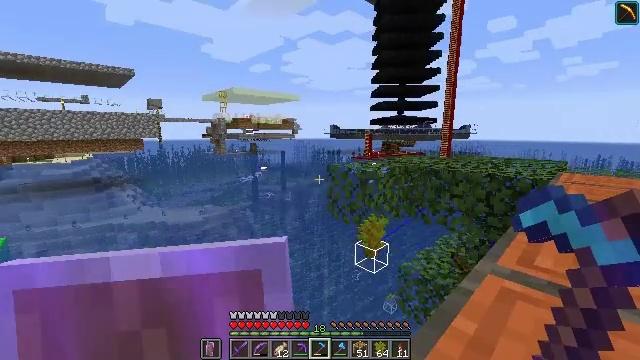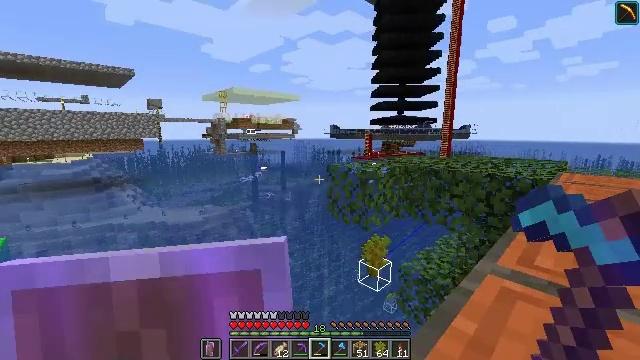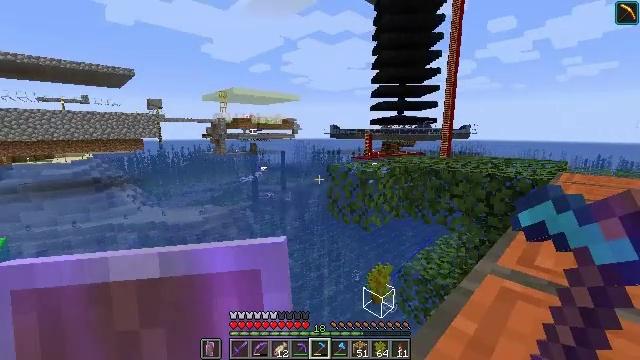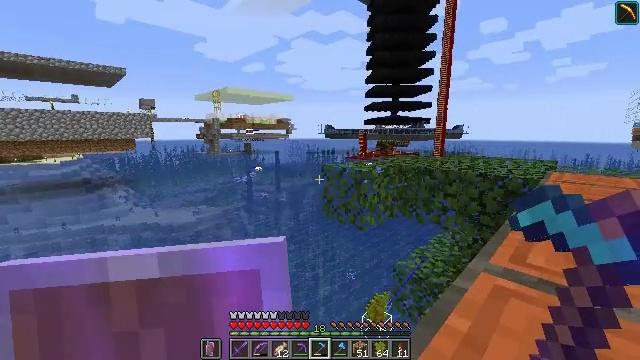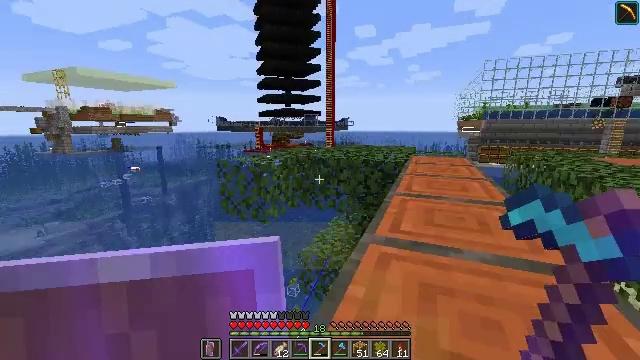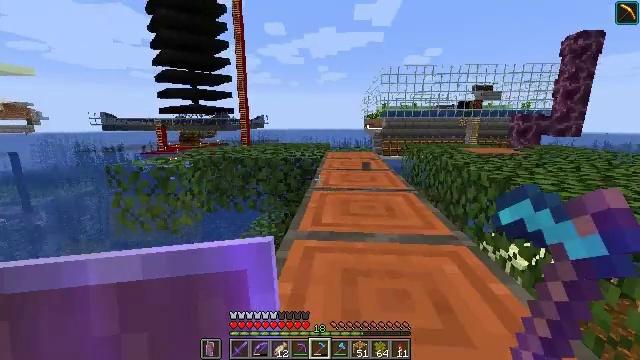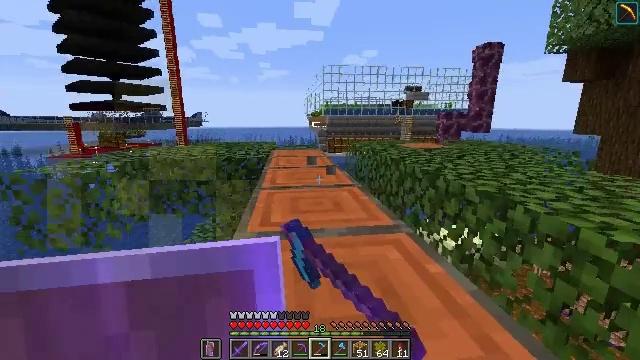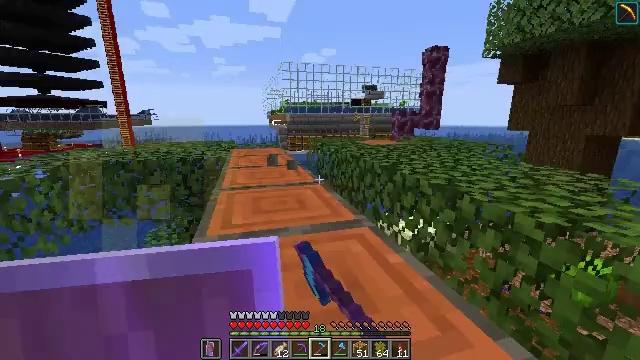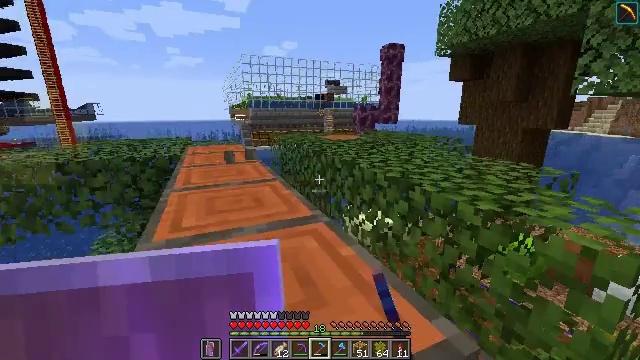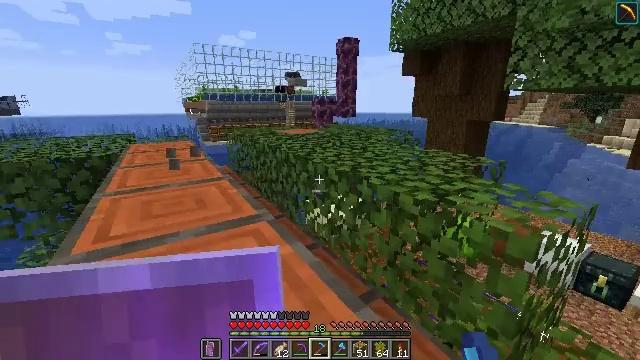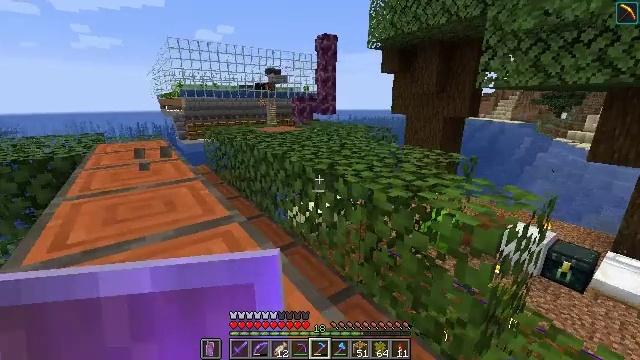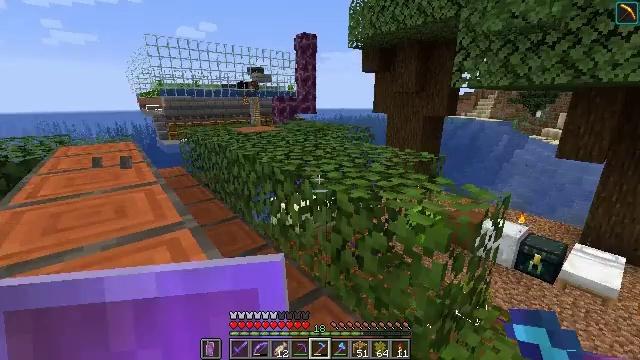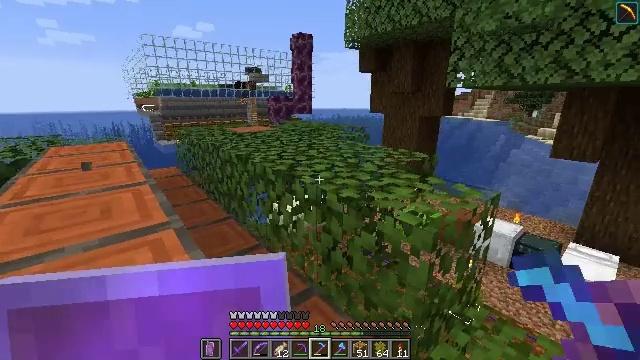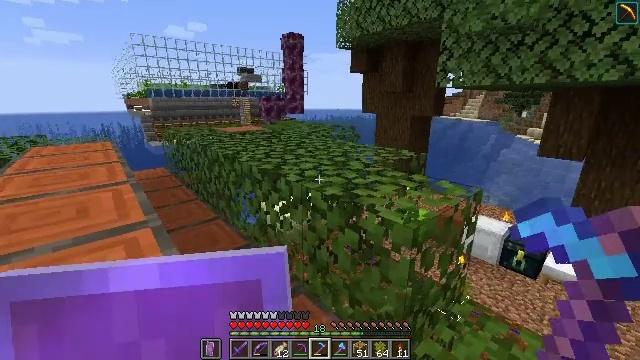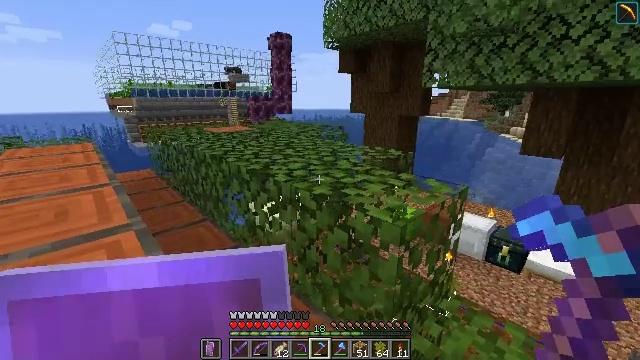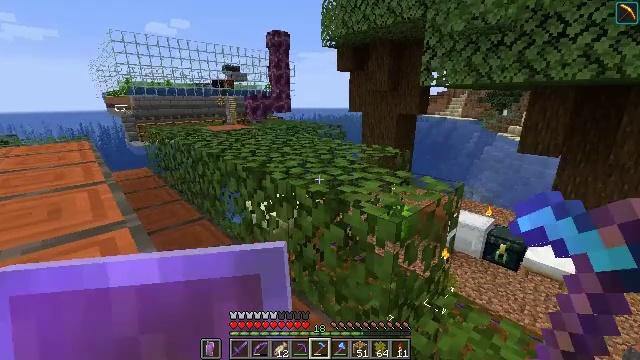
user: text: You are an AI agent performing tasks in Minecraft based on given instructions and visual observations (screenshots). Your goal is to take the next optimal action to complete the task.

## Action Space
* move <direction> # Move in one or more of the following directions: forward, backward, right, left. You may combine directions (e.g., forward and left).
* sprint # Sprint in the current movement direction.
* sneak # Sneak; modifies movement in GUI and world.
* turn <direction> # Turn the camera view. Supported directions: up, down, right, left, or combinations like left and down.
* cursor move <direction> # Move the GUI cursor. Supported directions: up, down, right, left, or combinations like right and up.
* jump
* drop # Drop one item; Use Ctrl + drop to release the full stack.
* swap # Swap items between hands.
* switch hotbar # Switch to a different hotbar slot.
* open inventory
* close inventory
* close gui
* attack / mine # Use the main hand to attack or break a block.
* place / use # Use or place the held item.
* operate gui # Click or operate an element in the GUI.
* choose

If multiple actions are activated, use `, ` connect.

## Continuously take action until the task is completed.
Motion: motion action
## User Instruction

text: Harvest acacia leaves with your hand or a tool.
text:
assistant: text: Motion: attack / mine
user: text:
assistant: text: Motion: attack / mine
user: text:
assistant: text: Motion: turn right, attack / mine
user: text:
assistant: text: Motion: turn right and down, attack / mine
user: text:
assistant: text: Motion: turn right, attack / mine
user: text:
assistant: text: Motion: turn right, attack / mine
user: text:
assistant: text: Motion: turn right, attack / mine
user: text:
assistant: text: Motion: move right, turn right and down
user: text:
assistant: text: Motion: move right, turn right and down
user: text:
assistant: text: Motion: move right, turn right
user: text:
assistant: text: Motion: turn right
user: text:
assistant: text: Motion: no_op
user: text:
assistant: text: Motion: turn right
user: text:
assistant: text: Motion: turn right
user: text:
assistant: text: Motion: no_op
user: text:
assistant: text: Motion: no_op
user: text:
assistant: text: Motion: no_op
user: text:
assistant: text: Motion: no_op
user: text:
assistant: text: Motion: attack / mine
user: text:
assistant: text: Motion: turn left and up, attack / mine
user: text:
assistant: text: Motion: turn left and up, attack / mine
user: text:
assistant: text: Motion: move forward, turn left and up, attack / mine
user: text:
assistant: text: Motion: move forward, turn left, attack / mine
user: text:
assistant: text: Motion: move forward, attack / mine
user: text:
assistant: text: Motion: move forward, attack / mine
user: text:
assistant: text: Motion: move forward, attack / mine
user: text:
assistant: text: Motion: move forward, attack / mine
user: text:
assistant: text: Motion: move forward, turn left, attack / mine
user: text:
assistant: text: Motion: move forward, attack / mine
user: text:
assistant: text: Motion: move forward, attack / mine